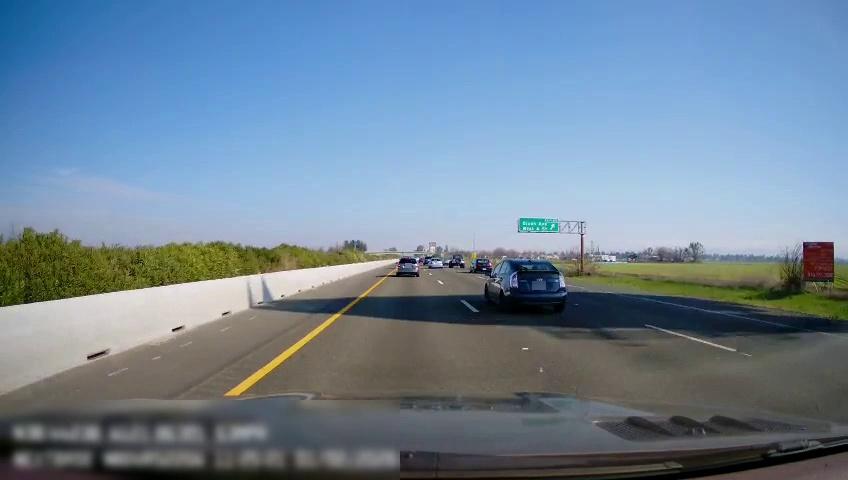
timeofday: Day
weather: Sunny
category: Drivable Space
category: Vehicles | Car
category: Vehicles | Car
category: Vehicles | Car
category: Vehicles | Car
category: Vehicles | Car
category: Lanes | Current Lane
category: Lanes | Current Lane
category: Lanes | Alternate Lane
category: Lanes | Alternate Lane
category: Traffic | Signs